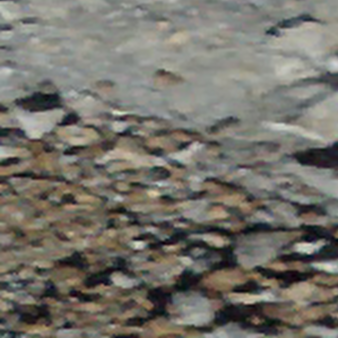
Label: other